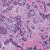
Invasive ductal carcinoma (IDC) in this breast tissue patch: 1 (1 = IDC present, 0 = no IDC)